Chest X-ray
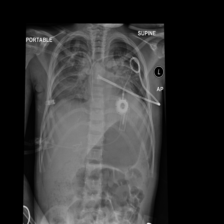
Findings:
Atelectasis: negative
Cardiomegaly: negative
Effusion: negative
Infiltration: positive
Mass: negative
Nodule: negative
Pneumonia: negative
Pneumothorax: negative
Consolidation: negative
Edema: negative
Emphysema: negative
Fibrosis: negative
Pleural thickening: negative
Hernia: negative